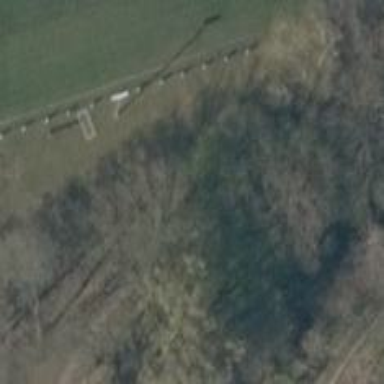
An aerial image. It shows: Memorial site with historic significance.